Question: I use XIB to create the user interface of my application, I set the tableView which is
'>= 350', I already set the Constraints, which is at less 350 px, if the UIVIew is higher, it will become longer, but the tableView still stay the same size, if I test it in iPhone 5 simulator, did I set the Constraints wrong? Thanks.

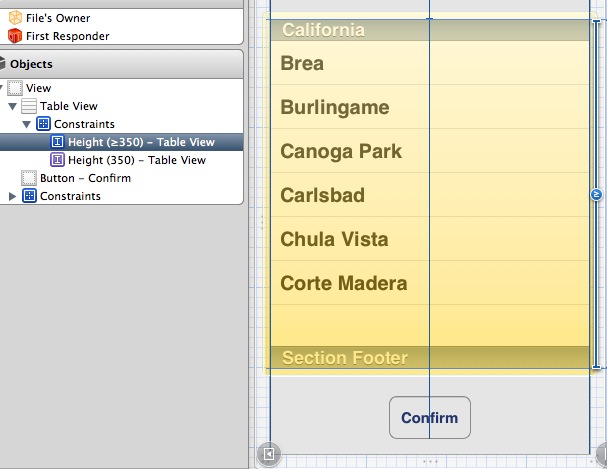
Answer: If you want the tableview to grow with the view it is in then you shouldn't set any height constraints on the table.
Instead set a 'Top Edge to SuperView' and a 'Bottom Edge to SuperView' constraint.
This way you can delete the height constraints altogether and the tableview will grow with the view it is inside.
The purple constraint cannot be deleted in your example because it is the only constraint making the layout unambiguous. If you only had an inequality constraint then the view doesn't know what to do...
>= 350 ... does that mean 350, 351 or 17,238,293?
You need at least two equality constraints in each direction to be unambiguous.